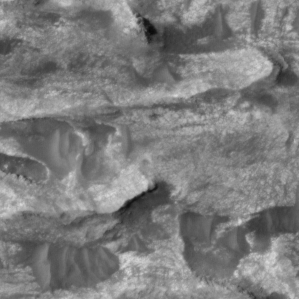
Label: non_frost